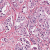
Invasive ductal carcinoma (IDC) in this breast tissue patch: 1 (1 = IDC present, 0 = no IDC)